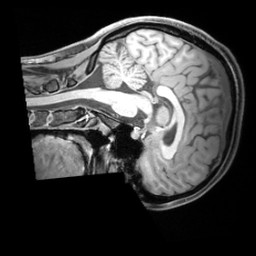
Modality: T1w
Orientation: sagittal
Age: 19
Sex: female
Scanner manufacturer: siemens
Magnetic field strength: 3 T
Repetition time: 1.97 s
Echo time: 0.00206 s